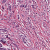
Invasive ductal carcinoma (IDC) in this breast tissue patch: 1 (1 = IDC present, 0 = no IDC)